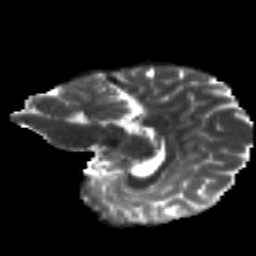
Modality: T2w
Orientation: sagittal
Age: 21
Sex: female
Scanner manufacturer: siemens
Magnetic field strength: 3 T
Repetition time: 8.8 s
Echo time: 0.085 s